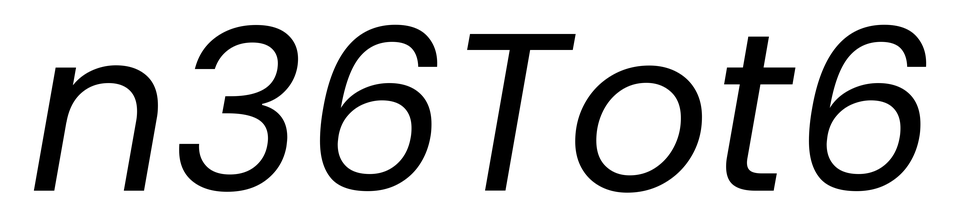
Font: Poppins-Italic